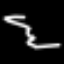
Label: squiggle